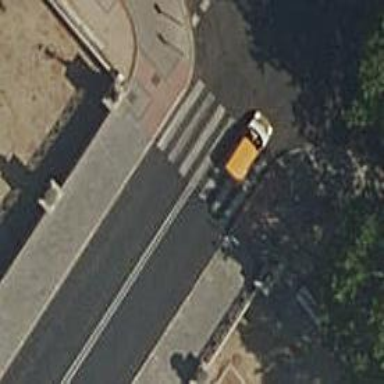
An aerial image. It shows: Uncontrolled road crossing.